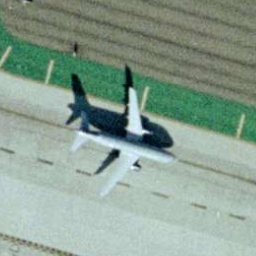
Label: airplane